Question: I am getting following error whenever i test the In-Pageanalytics form my google analytic account.
I have added the new version of google analytics js, provided by google.
Please let me know anybody faced the same problem

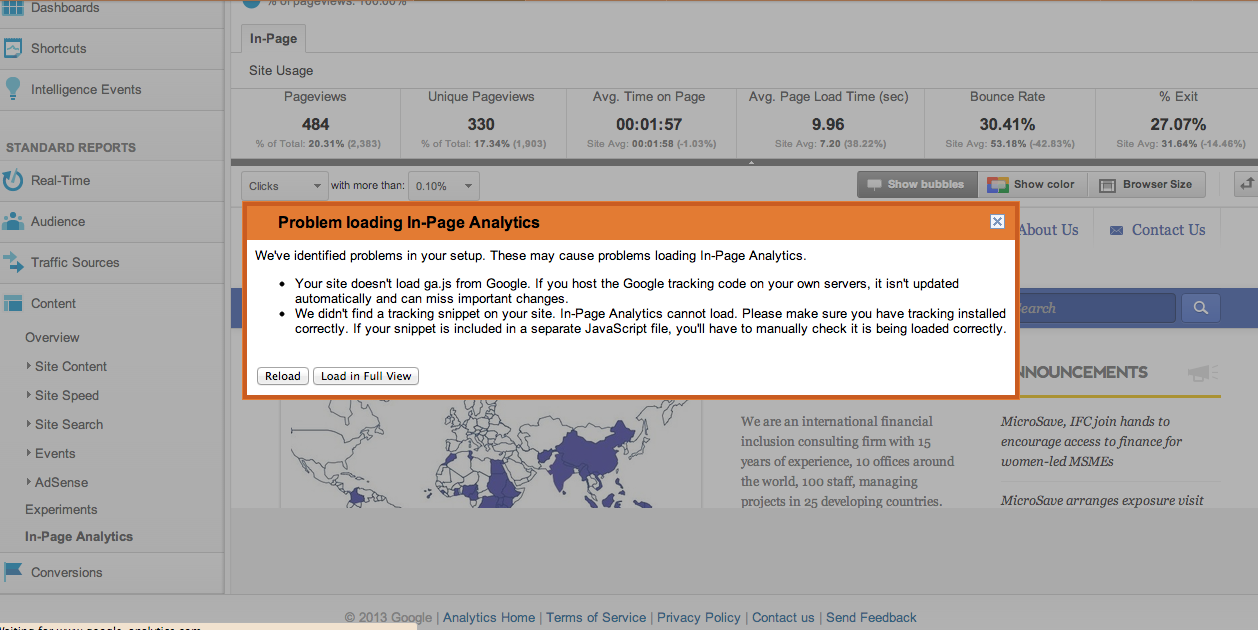
Answer: I have the same problem. When I looked closer at that, debug told told me that there is an error in inpage.js file